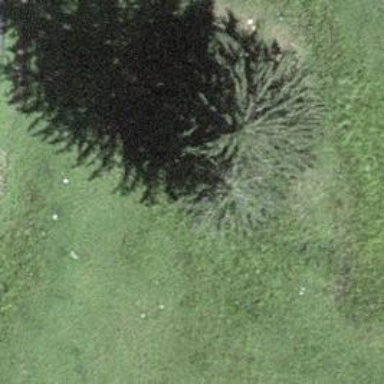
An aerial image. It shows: Beautiful tree in nature.